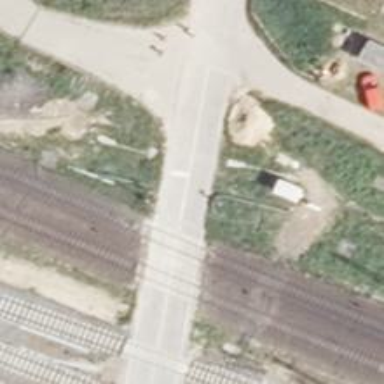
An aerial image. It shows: Level crossing with light signals and saltire markings.